Question: I am using Microsoft Bot integrated to a web page via a Direct Line channel. I was wondering if I can change the default message on the chat bot "Type your message". Please see the attached image:

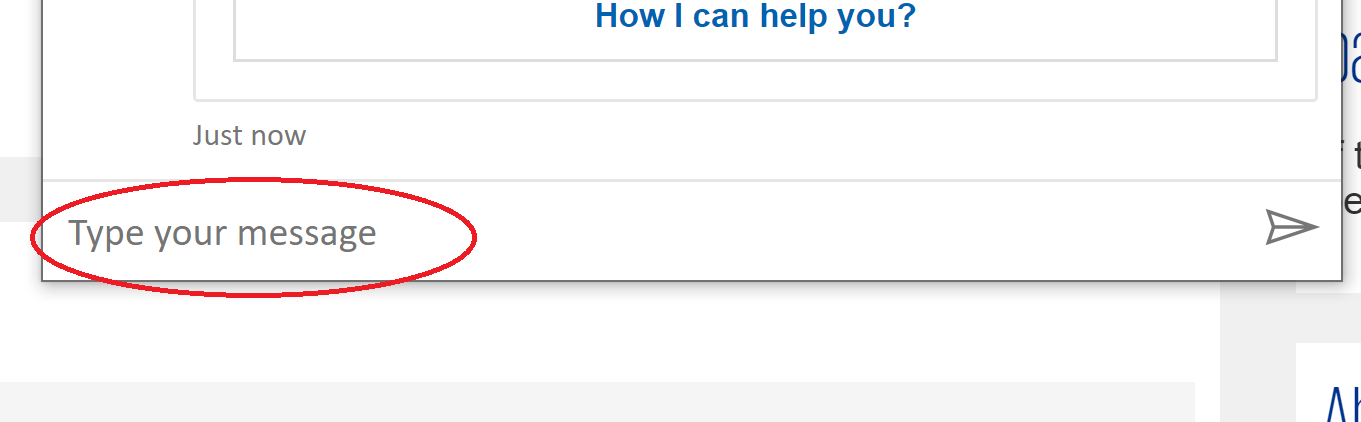
Answer: Unfortunately, there is no way to set the send box placeholder message at the moment. There is currently a GitHub <URL>. Might be beneficial to leave a +1 on the placeholder issue.
Hope this helps.